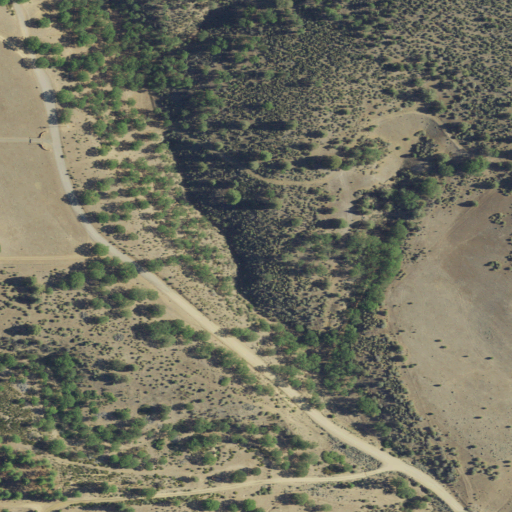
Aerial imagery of valley in California named Long Gulch containing shrub, grassland, open development, pasture, low intensity development, and evergreen forest